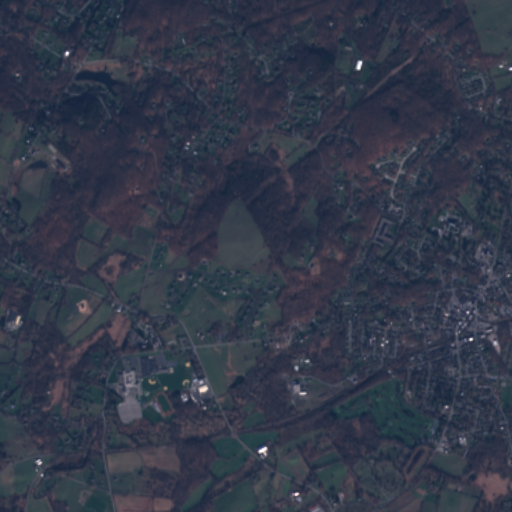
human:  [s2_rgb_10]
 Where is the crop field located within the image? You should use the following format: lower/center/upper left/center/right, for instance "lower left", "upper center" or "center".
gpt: The crop field is located in the lower center of the image.
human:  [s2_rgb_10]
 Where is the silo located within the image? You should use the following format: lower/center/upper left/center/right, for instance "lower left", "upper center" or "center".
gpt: The silo is located in the lower center of the image.
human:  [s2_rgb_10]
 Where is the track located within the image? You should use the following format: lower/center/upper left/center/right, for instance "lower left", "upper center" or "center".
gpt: The track is located in the lower left of the image.
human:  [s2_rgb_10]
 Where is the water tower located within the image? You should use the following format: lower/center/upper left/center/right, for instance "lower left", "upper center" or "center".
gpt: The water tower is located in the upper right of the image.
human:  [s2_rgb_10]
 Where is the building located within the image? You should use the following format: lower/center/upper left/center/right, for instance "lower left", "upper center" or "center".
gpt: There is no building in the image.